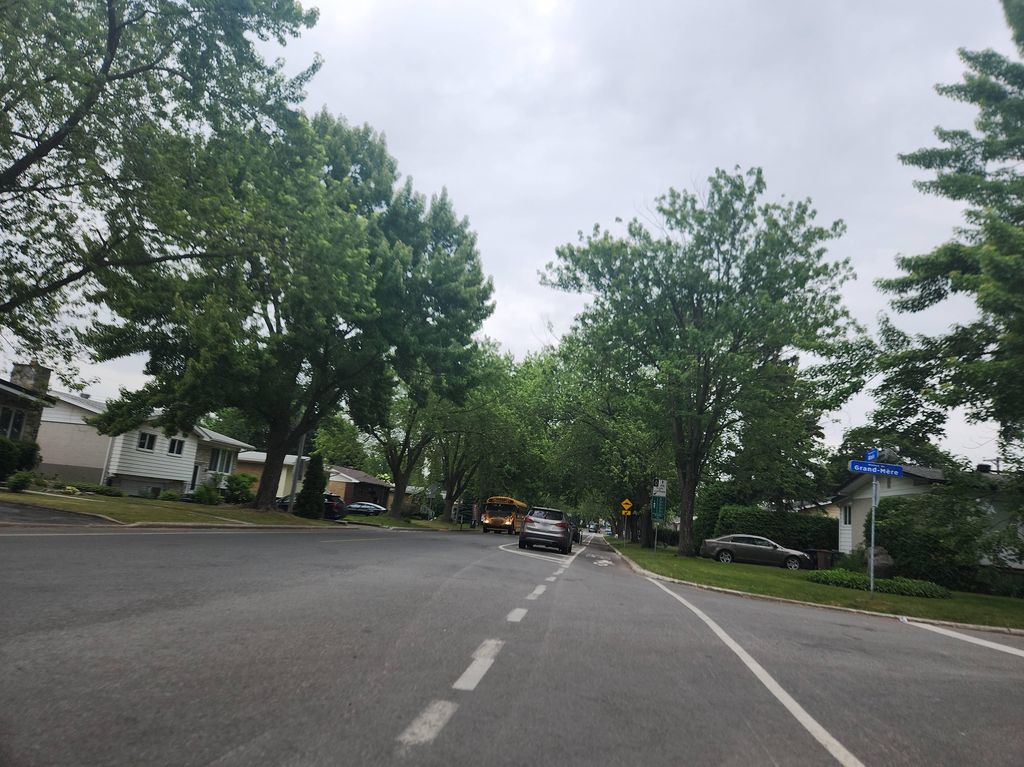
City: montreal